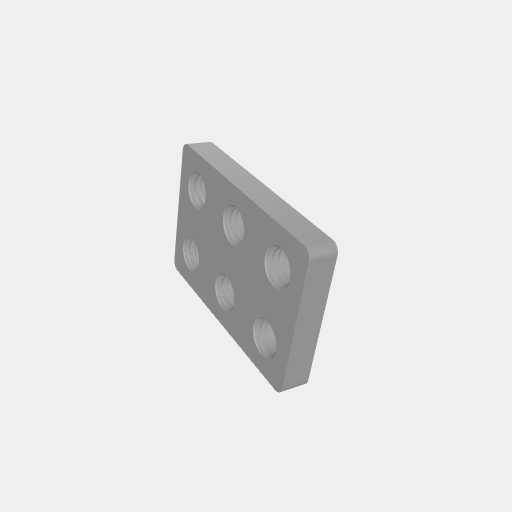
Part: ThreadedPlate2x3H